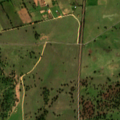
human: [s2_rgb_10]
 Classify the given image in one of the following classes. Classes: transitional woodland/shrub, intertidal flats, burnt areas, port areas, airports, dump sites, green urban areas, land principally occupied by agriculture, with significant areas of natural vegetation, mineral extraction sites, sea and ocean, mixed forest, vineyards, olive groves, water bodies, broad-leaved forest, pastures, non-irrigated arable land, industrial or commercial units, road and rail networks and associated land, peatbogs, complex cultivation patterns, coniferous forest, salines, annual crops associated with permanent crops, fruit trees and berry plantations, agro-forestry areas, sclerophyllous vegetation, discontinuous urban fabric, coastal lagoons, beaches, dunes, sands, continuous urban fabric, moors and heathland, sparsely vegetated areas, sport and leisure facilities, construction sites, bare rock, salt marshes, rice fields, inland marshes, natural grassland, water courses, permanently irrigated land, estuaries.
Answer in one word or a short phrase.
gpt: non-irrigated arable land, pastures, complex cultivation patterns, agro-forestry areas